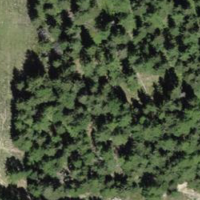
EUNIS habitat code: 43
Species observed at this site:
Phoenicurus ochruros